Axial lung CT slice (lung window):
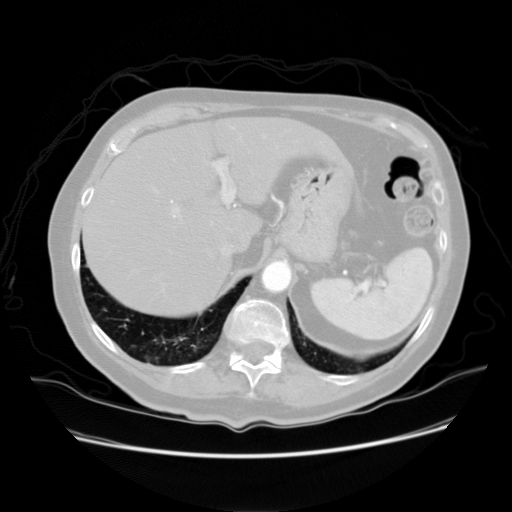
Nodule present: no